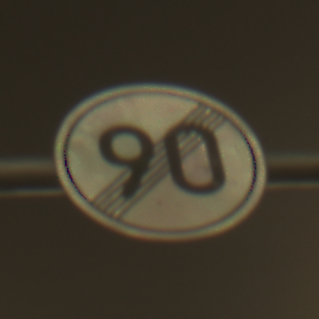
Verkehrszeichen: EndeGeschwindigkeit90
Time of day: Night
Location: Outdoor (Urban)
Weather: Overcast
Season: NotSpecified
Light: Artificial